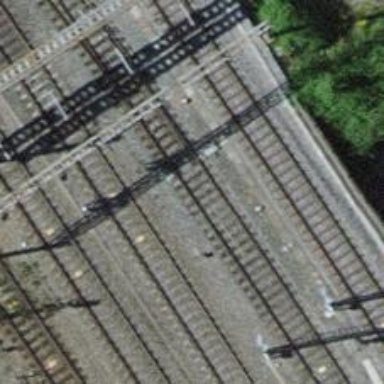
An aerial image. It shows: Single railway track with electrification through contact line.